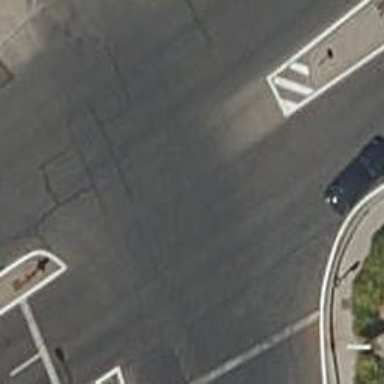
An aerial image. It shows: Road with traffic signals.